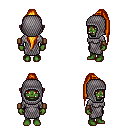
a pixel art fantasy rpg character, female body template, orc, green skin, chain mail, teal pants, light blonde extra-long topknot hairstyle, chain hood, leather bracers, four views (front, back, left, right), 2x2 character sprite sheet, small pixel art, hard edges, no anti-aliasing